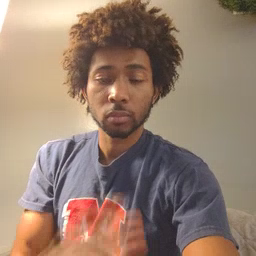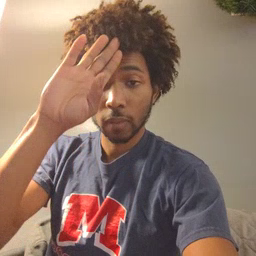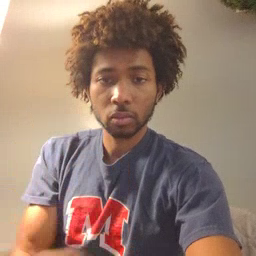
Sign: fireman